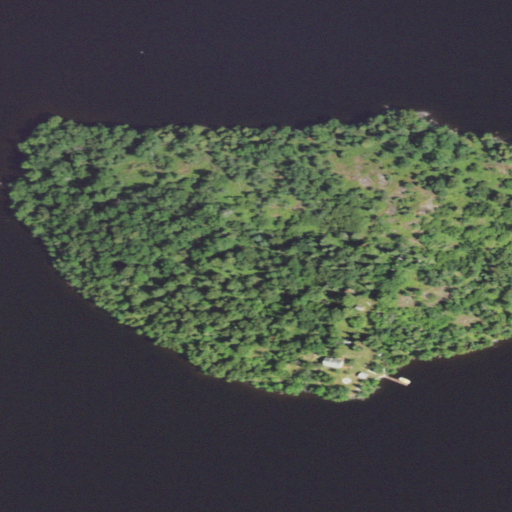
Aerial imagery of island in Minnesota named Jackrabbit Island containing open water, deciduous forest, mixed forest, herbaceous wetlands, and open development